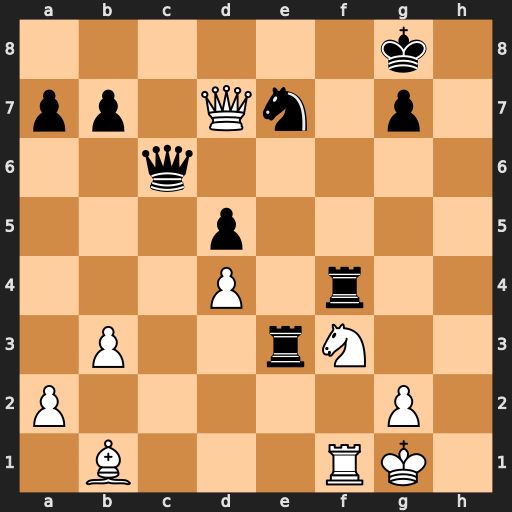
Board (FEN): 6k1/pp1Qn1p1/2q5/3p4/3P1r2/1P2rN2/P5P1/1B3RK1
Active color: w
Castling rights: -
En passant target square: -
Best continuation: Qd8+ Rf8 Bh7+ Kxh7 Ng5+ Kg6 Qxf8